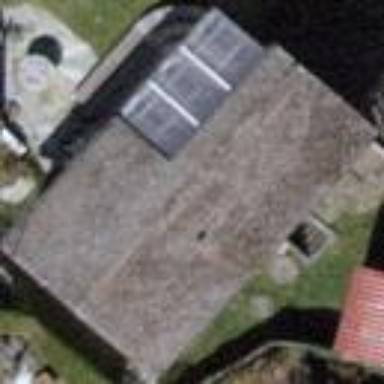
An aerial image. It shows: Shed building.